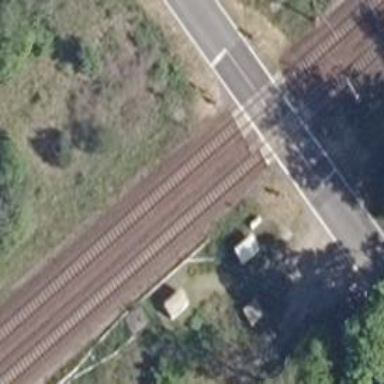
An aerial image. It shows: Railway signal.